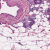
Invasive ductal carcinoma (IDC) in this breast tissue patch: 1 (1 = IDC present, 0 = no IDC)